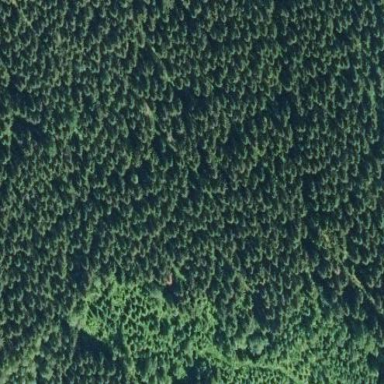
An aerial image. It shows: Forest area.